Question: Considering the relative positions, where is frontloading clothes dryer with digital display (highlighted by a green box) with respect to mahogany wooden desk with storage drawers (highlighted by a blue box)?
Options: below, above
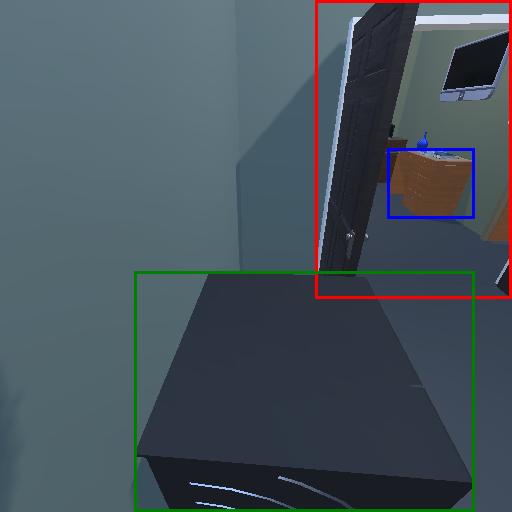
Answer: below